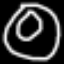
Label: donut